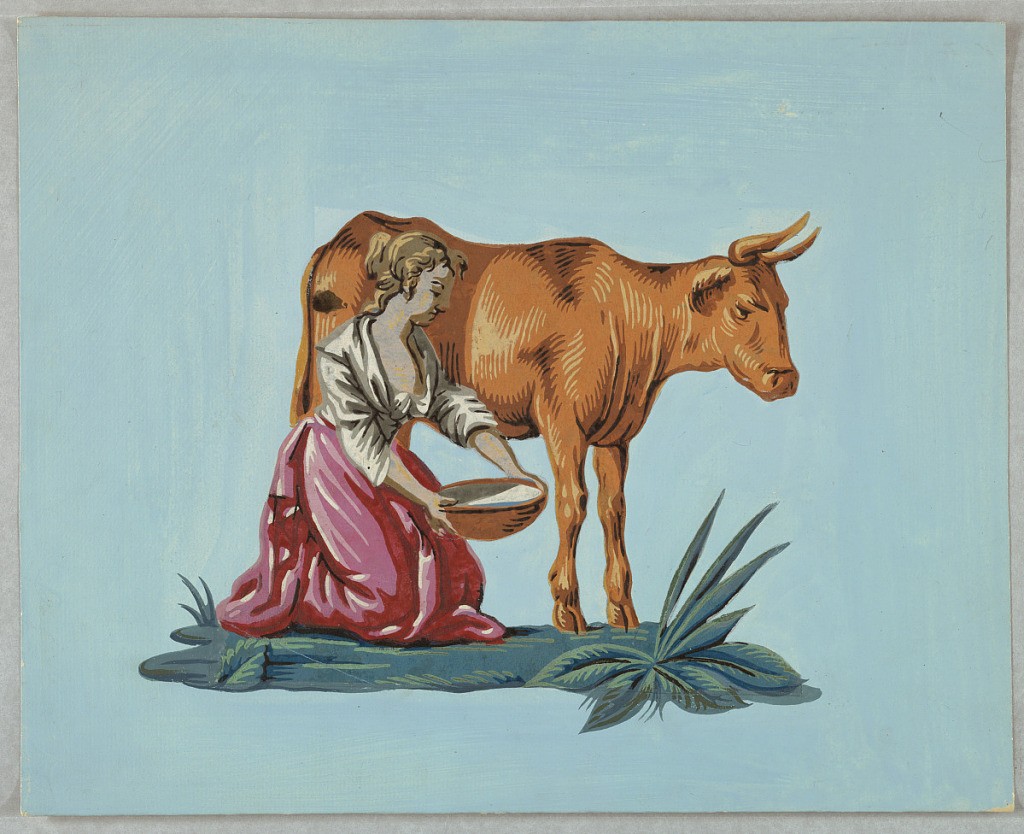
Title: Ornament
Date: ca. 1820
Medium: Block-printed on handmade paper
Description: Figures of a cow and a milkmaid, on blue field.